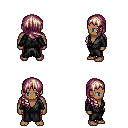
a pixel art fantasy rpg character, male body template, human, dark skin, gray robe, red pants, white blonde right-swept hairstyle, four views (front, back, left, right), 2x2 character sprite sheet, small pixel art, hard edges, no anti-aliasing